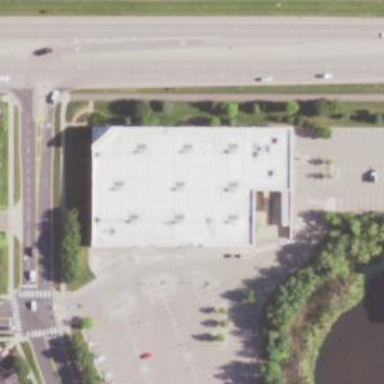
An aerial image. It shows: Commercial building.